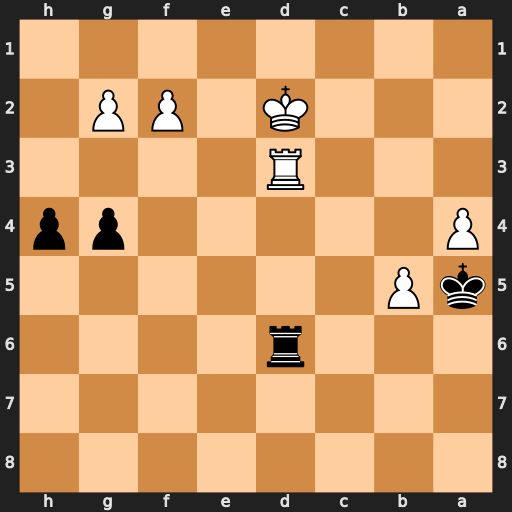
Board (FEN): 8/8/3r4/kP6/P5pp/3R4/3K1PP1/8
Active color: b
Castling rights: -
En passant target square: -
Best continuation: Rxd3+ Kxd3 h3